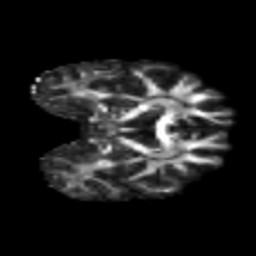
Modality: FA
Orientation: coronal
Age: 44
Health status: ill
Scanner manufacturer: philips
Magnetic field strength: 3 T
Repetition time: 9 s
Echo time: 0.127 s